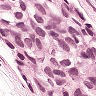
Metastatic tissue present: yes